Interaction volume radius: 5 \u00c5
Interaction volume height: 15 \u00c5
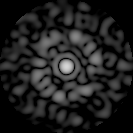
Disorder parameter: 0.7694